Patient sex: M
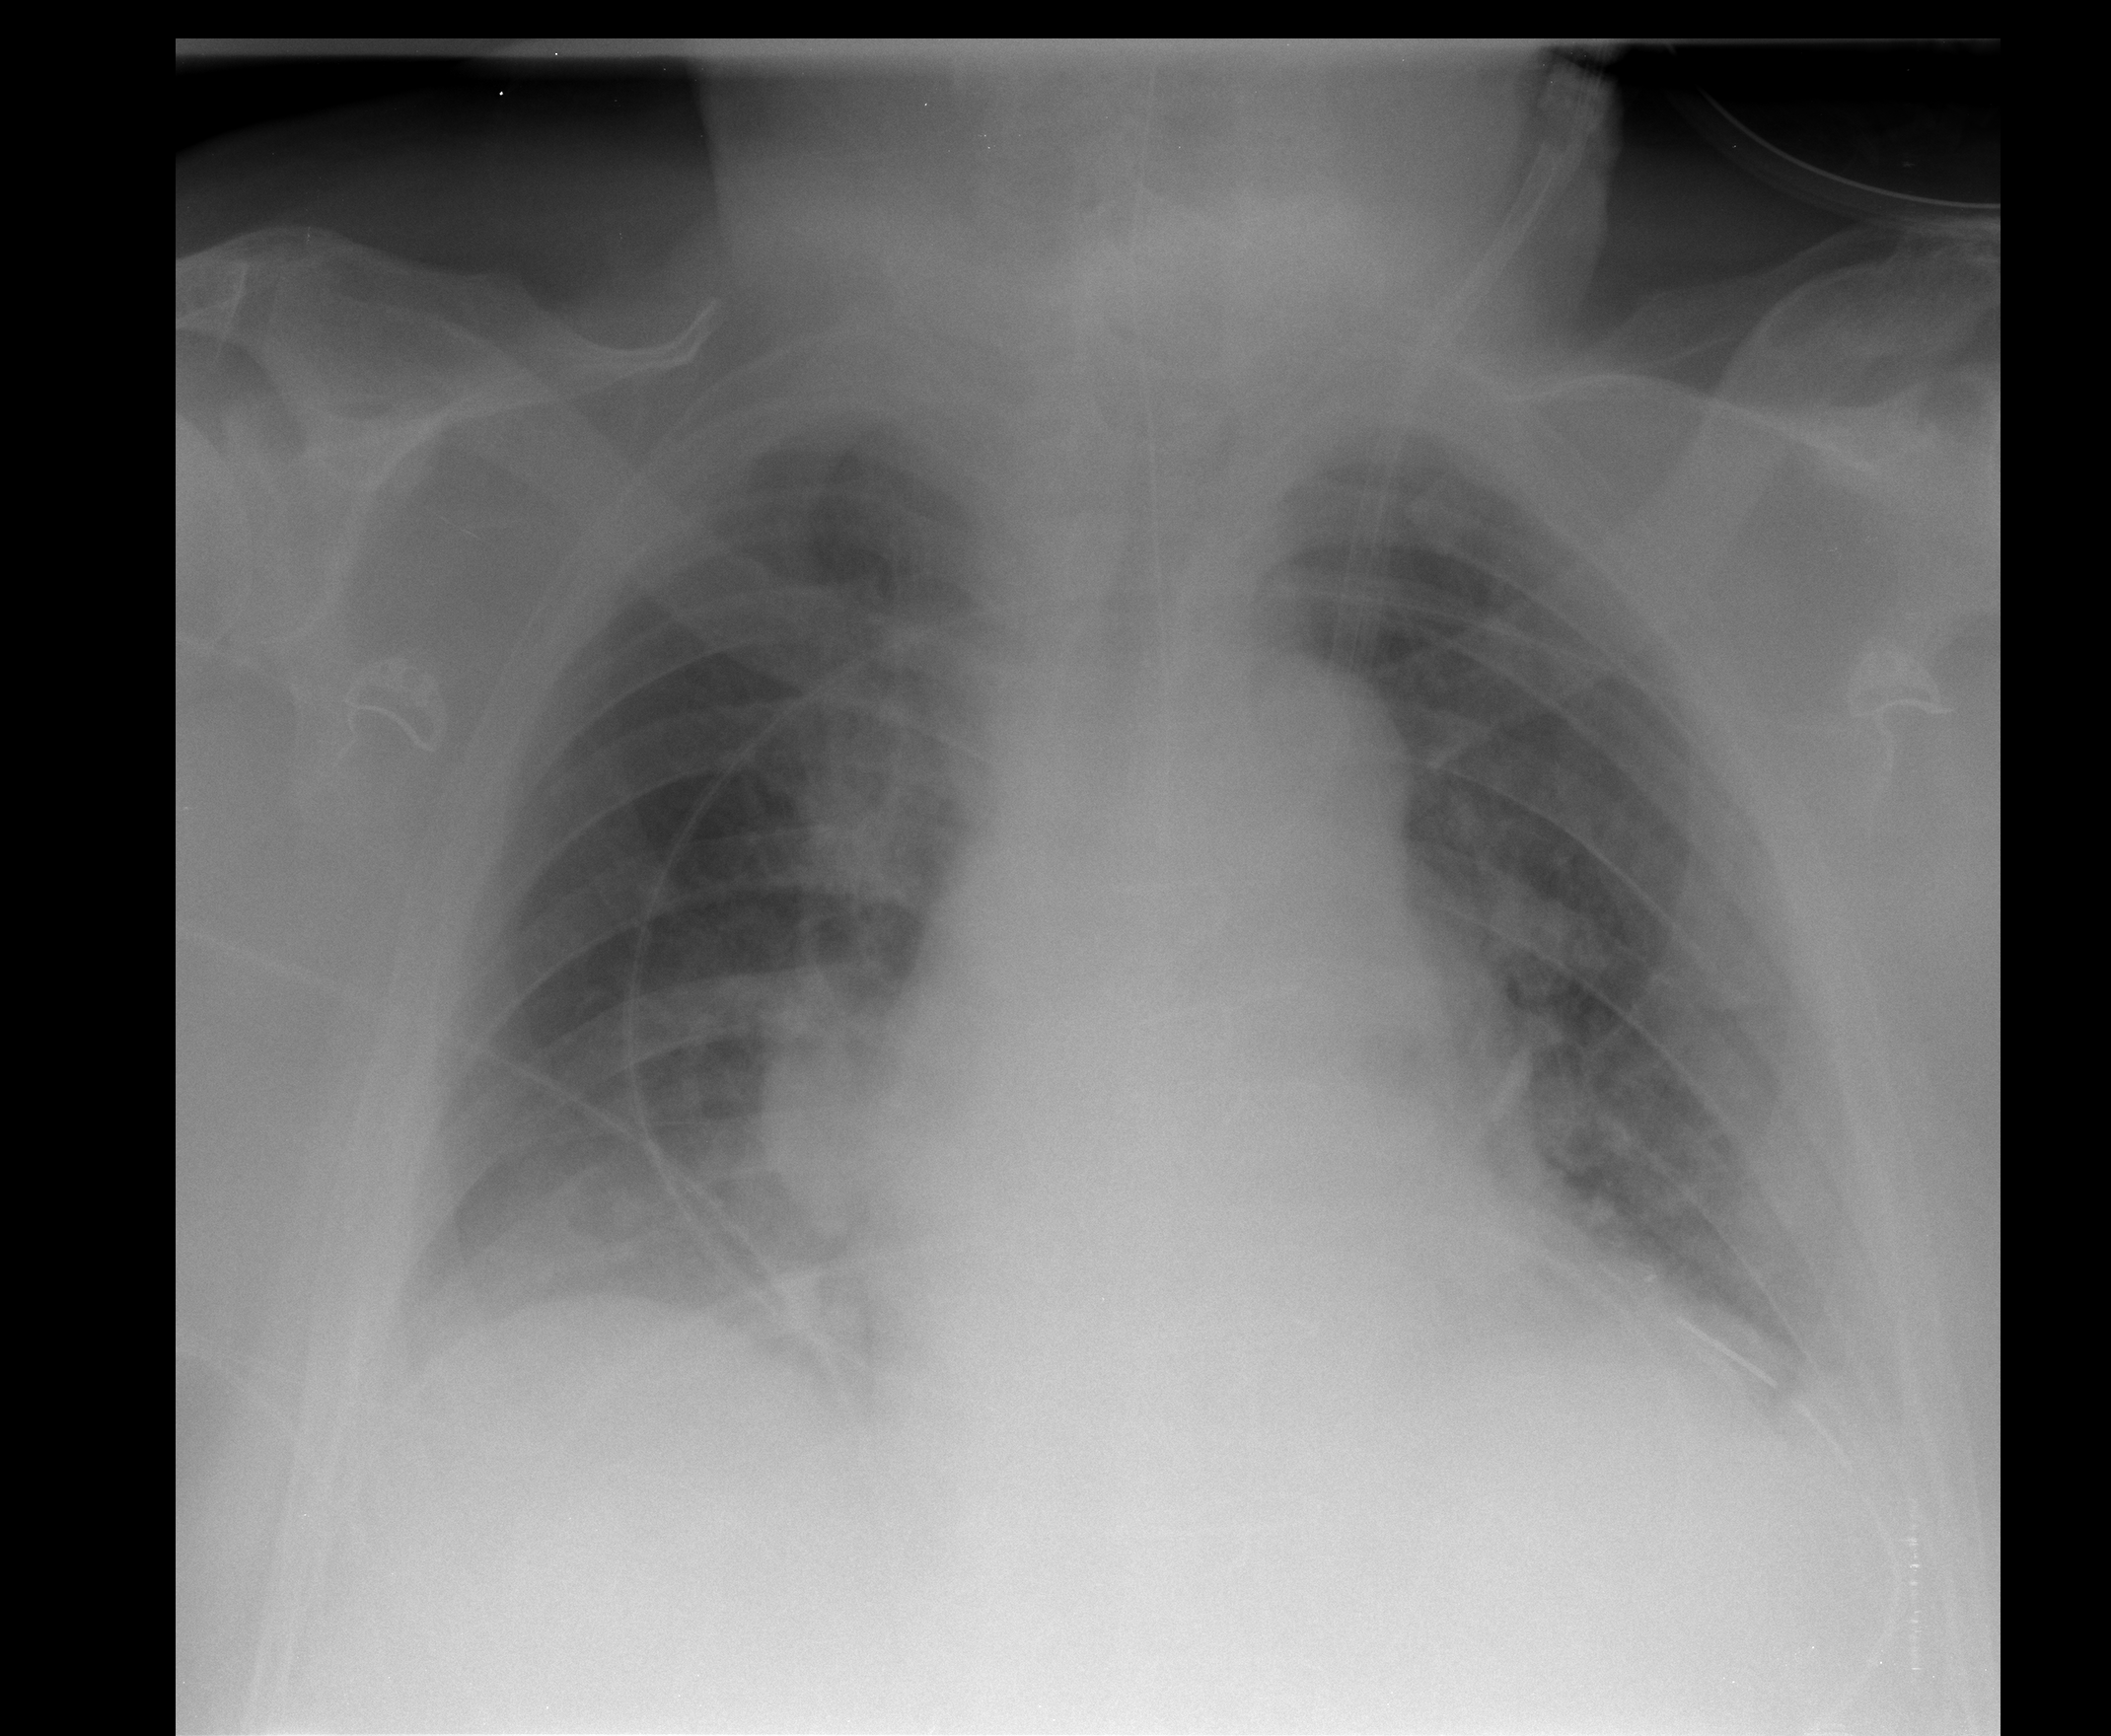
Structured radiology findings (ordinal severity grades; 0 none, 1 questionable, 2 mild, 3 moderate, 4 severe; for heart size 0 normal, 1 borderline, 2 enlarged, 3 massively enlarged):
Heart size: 1
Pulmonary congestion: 2
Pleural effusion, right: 2
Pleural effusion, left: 2
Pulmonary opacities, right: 0
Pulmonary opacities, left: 0
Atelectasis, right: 2
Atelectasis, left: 2